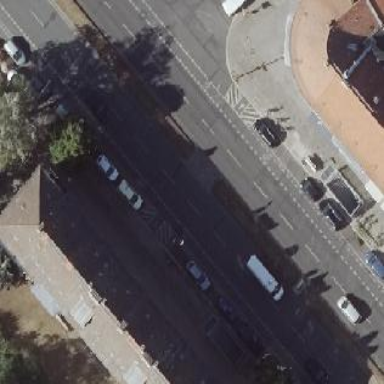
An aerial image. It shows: Junction on tertiary road.